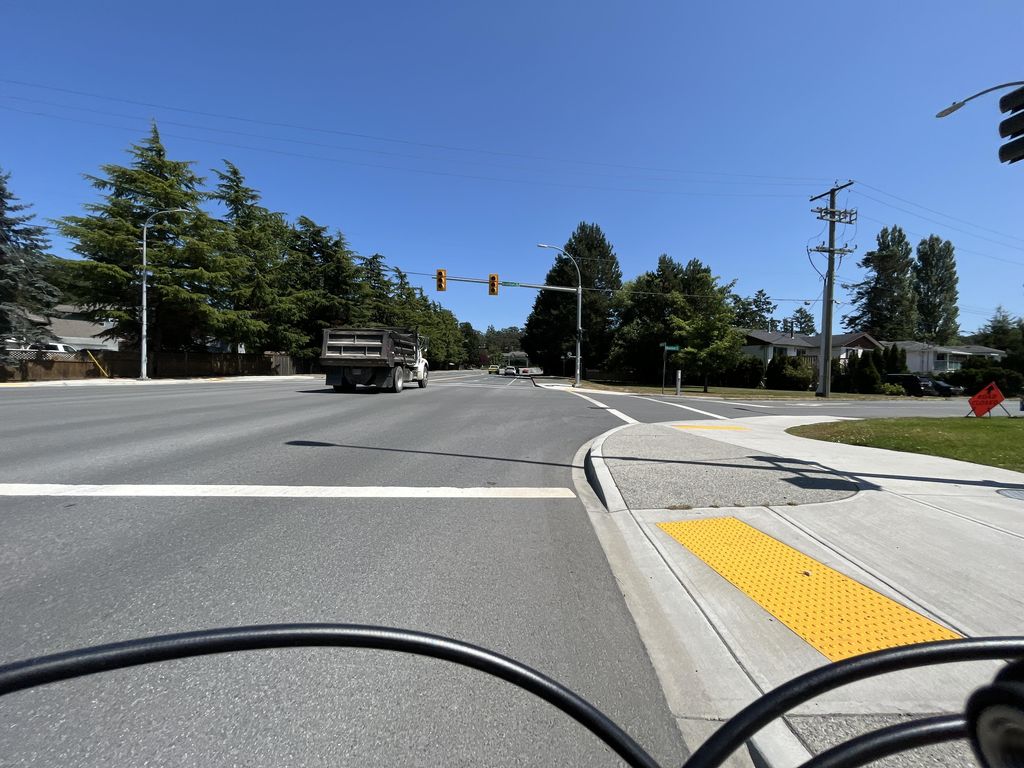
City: victoria